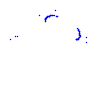
Particle: proton